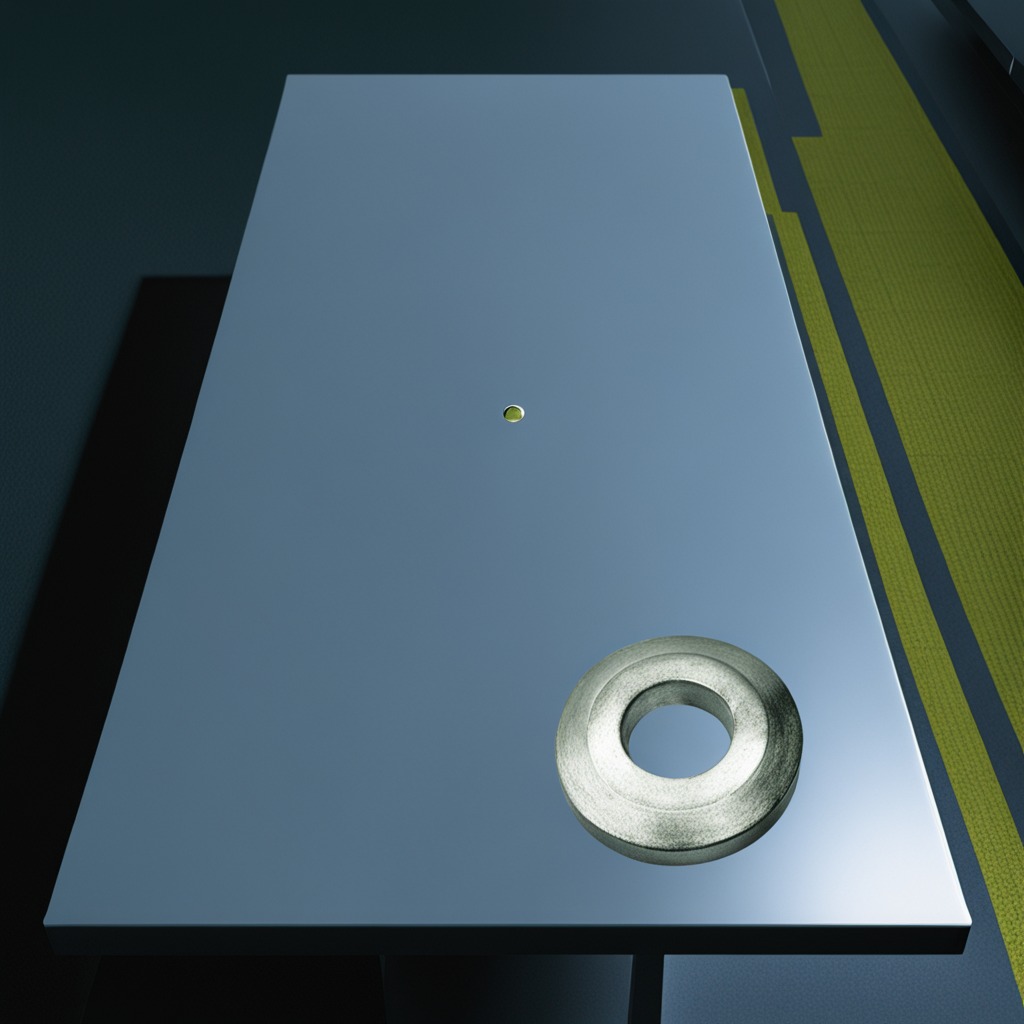
A flat metal washer lying on a clean empty table in a railway signal maintenance room lit by harsh overhead fluorescents.